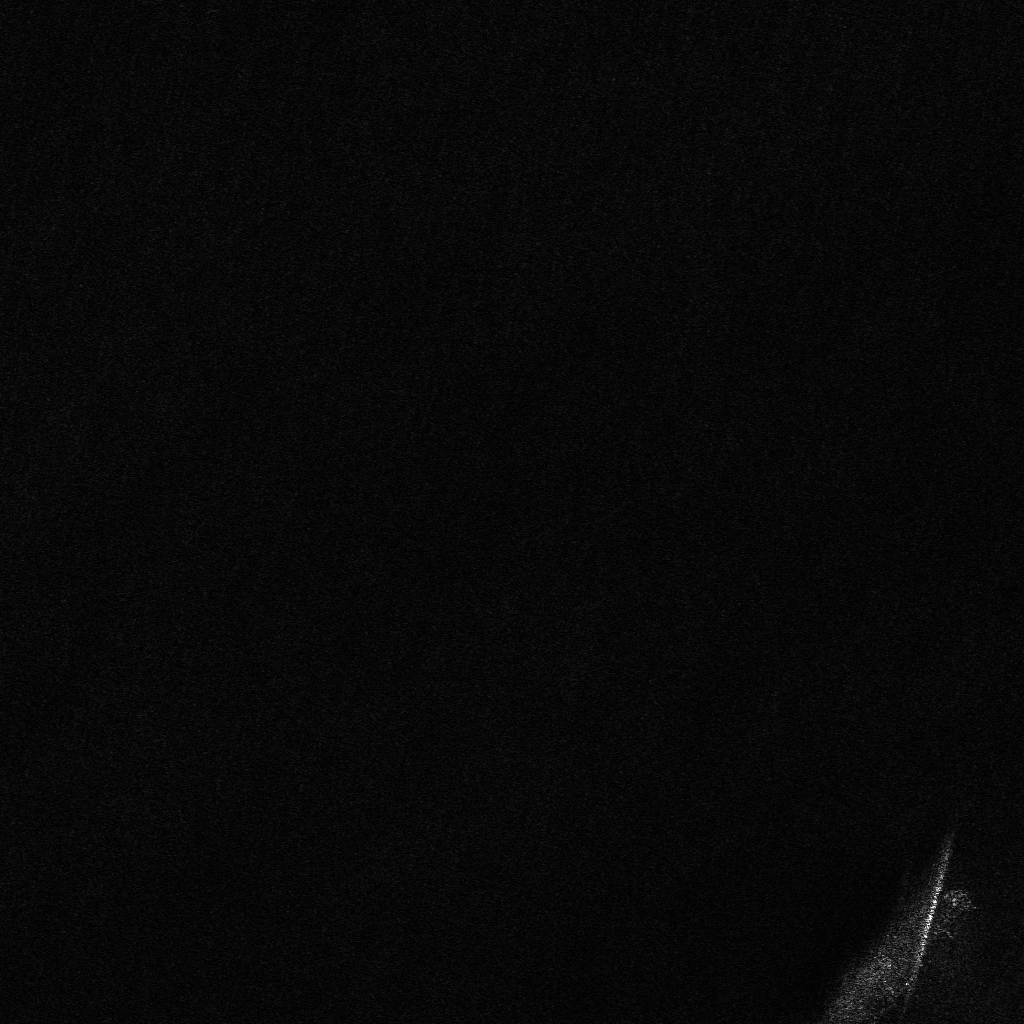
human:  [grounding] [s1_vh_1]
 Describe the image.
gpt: In the satellite image, there is  <ref>1 large ore-oil </ref> <box>[[83, 83, 89, 107, 40]]</box> located at bottom right.